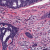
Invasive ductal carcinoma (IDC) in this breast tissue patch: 0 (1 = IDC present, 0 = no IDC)